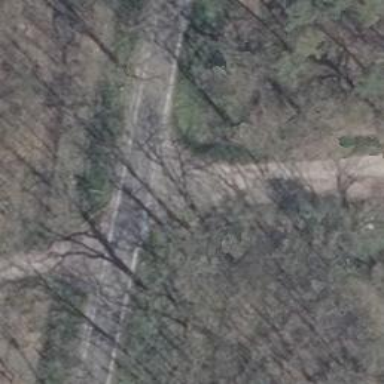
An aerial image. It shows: Asphalt road classified as tertiary.